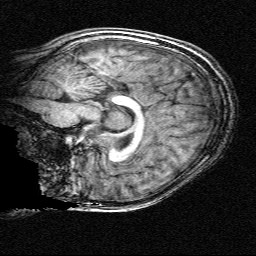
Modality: T1w
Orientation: sagittal
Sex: male